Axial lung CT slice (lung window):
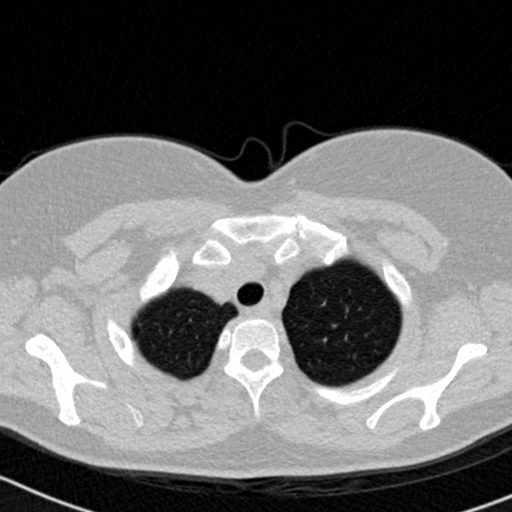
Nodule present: no